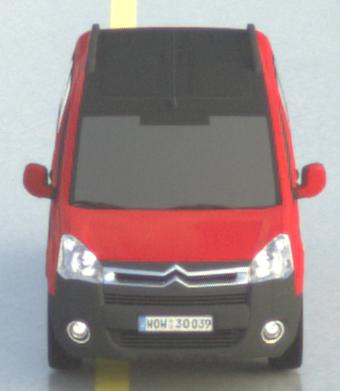
Make: Citroen
Model: Berlingo Kombi VTi 120
Detailed model: Berlingo (II) Kombi
Model produced from: 2009/12
Model produced until: 2012/03
Doors: 5
Color: red
Road condition: wet road
Daytime: morning or afternoon
Contrast: medium contrast